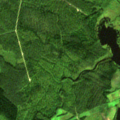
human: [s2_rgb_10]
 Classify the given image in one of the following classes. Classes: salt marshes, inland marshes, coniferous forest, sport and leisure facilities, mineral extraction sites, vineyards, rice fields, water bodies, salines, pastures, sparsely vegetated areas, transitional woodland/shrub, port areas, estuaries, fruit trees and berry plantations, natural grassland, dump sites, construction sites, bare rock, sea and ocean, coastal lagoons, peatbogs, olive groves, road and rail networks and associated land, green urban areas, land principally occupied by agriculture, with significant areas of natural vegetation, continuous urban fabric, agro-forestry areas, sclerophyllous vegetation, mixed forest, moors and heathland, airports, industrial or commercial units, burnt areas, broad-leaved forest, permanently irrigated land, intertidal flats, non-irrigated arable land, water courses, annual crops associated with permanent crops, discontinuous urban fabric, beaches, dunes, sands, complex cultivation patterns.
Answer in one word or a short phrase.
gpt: coniferous forest, mixed forest, transitional woodland/shrub, water bodies